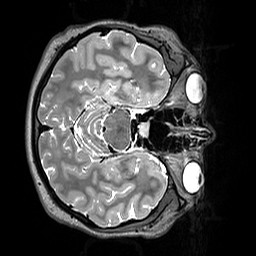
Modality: T2w
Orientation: axial
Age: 21
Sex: female
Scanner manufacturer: siemens
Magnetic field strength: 3 T
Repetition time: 3.2 s
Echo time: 0.412 s